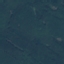
Land use / land cover: Forest